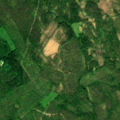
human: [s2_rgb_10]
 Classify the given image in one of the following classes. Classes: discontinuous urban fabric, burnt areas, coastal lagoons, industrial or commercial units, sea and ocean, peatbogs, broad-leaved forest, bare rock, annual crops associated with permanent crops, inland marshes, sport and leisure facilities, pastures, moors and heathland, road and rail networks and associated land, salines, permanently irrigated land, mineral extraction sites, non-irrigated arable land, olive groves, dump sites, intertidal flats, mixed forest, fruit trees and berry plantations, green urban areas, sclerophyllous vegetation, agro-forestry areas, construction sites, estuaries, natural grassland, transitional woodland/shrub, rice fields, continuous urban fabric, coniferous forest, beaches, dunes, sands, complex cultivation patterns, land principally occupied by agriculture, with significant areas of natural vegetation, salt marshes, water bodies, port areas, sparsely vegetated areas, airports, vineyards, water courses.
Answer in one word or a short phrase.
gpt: coniferous forest, mixed forest